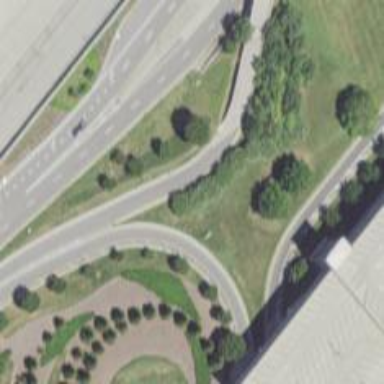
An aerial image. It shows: Asphalt road with primary link designation.